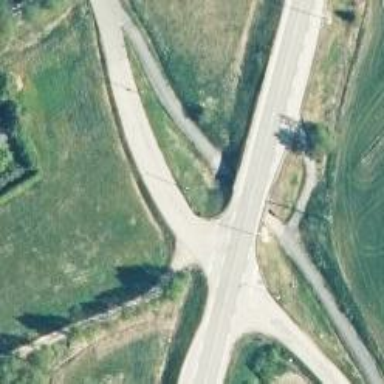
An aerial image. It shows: Road with stop sign.